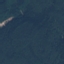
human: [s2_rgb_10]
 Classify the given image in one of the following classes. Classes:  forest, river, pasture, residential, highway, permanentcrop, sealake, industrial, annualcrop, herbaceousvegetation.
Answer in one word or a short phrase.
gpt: Forest